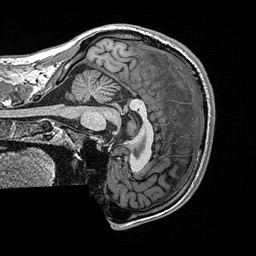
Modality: T1w
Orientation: sagittal
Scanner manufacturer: ge
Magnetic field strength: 3 T
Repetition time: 2.349 s
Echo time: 0.002968 s